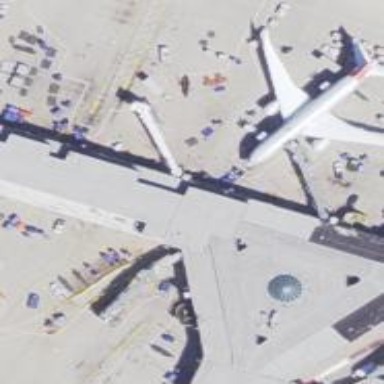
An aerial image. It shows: Airport gate.